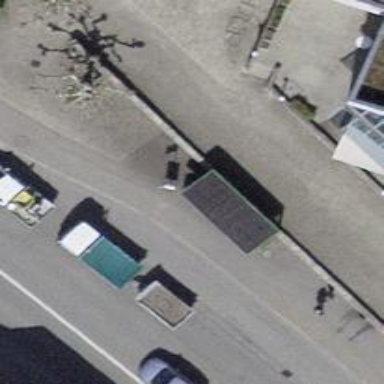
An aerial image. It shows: Platform with shelter for public transport.